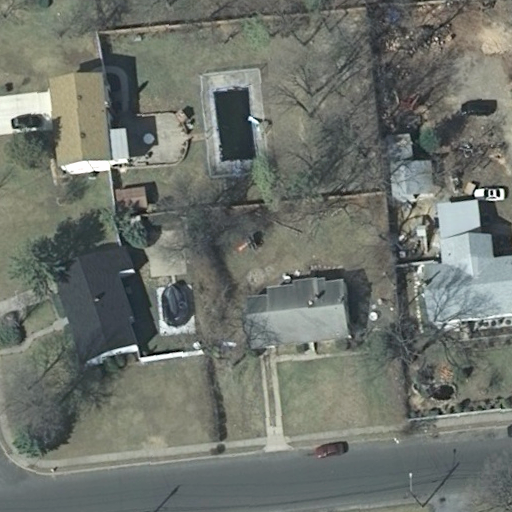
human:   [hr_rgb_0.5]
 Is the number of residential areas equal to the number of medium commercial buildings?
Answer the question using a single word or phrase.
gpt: no

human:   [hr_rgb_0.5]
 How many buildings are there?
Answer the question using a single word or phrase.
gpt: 6

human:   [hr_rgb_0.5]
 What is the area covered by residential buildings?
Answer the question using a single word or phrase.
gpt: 1068m2

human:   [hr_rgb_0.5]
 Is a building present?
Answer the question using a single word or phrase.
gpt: yes

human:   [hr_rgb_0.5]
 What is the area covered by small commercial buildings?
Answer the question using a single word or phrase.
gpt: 0m2

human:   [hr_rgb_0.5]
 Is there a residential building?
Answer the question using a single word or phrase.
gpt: yes

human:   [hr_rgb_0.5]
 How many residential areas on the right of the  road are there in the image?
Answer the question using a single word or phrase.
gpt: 0

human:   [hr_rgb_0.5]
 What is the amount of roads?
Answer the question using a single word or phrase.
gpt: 1

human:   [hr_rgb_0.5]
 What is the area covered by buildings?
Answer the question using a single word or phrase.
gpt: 1184m2

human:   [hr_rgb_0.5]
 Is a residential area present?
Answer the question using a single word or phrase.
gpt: yes

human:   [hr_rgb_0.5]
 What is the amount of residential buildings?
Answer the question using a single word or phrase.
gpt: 4

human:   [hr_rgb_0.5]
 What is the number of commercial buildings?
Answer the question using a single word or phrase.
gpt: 0

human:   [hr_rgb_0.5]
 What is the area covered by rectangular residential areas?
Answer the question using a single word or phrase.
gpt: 10611m2

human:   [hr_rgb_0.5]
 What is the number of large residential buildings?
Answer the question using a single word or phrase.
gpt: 0

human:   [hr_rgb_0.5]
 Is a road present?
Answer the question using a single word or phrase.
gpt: yes

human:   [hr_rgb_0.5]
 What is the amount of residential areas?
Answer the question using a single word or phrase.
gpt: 1

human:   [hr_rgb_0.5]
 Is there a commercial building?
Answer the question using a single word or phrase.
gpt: no

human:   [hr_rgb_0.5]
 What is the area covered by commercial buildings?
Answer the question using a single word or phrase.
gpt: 0m2

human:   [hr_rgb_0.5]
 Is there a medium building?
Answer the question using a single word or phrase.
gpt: yes

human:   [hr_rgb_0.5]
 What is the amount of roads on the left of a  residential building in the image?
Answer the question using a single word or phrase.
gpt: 0

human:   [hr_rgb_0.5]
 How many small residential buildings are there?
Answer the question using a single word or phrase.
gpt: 0

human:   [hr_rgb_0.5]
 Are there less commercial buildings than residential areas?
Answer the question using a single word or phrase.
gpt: yes

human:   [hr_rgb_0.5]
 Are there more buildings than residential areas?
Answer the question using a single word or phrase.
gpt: yes

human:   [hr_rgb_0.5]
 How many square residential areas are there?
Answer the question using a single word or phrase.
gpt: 0

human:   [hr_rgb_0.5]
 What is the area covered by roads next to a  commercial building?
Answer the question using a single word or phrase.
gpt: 0m2

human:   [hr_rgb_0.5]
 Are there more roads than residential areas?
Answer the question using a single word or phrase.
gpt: no

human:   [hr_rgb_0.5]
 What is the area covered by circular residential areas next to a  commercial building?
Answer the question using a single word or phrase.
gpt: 0m2

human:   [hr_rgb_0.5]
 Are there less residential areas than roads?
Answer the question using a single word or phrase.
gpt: no

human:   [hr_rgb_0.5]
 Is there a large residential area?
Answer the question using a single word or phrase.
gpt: yes

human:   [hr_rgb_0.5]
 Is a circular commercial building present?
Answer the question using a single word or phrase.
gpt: no

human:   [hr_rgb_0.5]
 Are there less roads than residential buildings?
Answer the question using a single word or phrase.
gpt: yes

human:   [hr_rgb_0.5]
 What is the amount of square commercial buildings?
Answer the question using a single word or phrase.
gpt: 0

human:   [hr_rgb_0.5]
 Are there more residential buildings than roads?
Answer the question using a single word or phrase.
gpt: yes

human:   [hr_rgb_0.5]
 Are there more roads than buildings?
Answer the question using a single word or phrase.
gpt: no

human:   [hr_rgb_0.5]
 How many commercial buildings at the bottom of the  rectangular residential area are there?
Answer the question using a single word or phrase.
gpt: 0

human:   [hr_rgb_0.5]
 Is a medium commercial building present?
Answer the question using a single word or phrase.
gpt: no

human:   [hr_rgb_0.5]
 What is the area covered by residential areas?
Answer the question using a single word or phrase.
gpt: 10611m2

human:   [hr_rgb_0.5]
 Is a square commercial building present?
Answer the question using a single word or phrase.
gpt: no

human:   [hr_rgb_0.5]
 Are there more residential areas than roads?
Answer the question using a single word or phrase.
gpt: no

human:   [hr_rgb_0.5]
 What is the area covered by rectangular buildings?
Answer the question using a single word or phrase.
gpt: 116m2

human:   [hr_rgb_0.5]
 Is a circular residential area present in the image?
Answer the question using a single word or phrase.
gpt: no

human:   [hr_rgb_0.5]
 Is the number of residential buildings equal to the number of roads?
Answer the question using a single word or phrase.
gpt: no

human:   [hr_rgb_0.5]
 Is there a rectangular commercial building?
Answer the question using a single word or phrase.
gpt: no

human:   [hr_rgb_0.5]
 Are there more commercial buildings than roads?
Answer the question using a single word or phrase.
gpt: no

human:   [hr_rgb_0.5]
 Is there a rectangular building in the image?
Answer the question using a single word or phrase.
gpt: yes

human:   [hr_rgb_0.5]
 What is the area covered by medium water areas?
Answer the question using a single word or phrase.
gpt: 0m2

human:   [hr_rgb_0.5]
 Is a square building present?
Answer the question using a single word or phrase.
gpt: no

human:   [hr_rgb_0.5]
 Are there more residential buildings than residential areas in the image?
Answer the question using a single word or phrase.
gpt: yes

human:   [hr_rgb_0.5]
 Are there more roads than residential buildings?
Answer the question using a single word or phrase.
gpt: no

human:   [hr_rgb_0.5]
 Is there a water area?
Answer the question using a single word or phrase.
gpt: no

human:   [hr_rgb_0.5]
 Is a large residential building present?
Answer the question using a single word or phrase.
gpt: no

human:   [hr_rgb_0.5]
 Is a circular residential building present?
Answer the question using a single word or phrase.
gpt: no

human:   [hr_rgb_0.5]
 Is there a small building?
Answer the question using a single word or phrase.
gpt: yes

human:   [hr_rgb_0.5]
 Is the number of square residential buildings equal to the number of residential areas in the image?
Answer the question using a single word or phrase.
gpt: no

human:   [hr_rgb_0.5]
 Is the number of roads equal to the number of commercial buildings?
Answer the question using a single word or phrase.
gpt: no

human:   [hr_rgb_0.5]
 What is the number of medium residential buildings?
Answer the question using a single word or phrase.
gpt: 4

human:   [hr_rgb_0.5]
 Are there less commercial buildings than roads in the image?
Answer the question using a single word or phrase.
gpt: yes

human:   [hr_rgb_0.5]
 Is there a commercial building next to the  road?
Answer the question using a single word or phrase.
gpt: no

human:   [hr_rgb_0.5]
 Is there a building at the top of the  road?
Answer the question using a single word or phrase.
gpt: yes

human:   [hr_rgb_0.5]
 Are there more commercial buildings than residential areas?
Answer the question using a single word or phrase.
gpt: no

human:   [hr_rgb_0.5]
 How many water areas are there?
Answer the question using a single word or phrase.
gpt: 0

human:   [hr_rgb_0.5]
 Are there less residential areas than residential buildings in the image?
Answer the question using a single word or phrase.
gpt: yes

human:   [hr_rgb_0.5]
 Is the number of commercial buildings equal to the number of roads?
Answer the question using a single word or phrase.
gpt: no

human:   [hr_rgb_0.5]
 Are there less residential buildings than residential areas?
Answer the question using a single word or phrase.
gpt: no